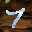
Label: 7